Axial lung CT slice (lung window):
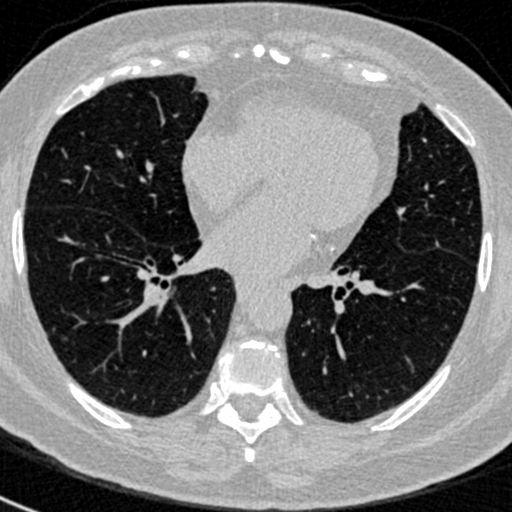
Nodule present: no